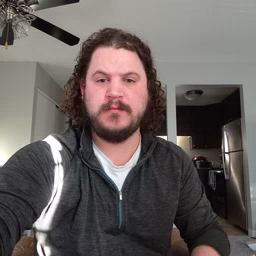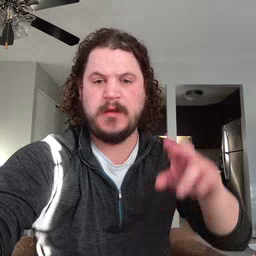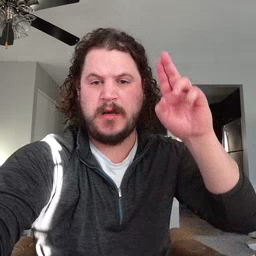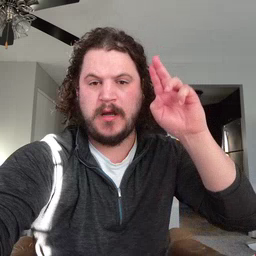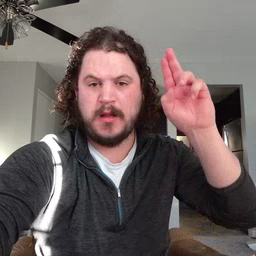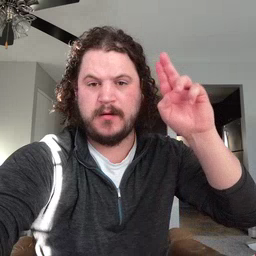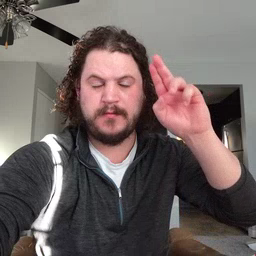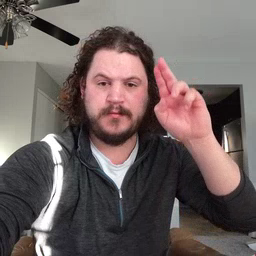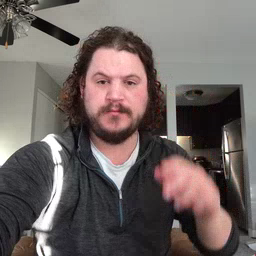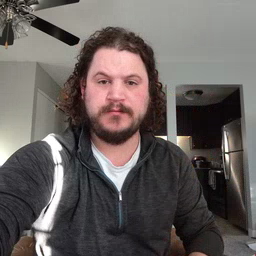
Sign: uncle